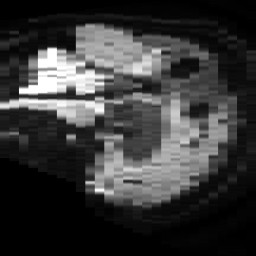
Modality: TRACE
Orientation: sagittal
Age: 69
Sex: male
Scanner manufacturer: philips
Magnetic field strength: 3 T
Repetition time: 4.845 s
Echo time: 0.07415 s